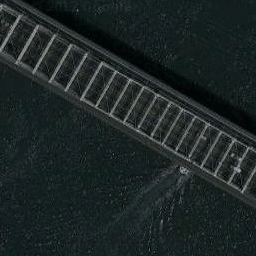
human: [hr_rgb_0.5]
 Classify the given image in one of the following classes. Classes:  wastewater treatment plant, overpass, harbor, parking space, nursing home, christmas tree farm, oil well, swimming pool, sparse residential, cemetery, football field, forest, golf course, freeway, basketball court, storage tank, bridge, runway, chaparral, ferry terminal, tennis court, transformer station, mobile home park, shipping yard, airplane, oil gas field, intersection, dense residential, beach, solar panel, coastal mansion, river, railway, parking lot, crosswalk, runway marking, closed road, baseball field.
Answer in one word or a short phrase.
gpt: bridge